Question: I have created a custom Spinner in my Android application.
When i click on my custom spinner my application gets stop Unfortunately.
Here i had put my error Log and Custom Adapter Code.
Here is my class where i stored my Custom_Spinner Row data.
'''
public class MyCustomAdapter extends ArrayAdapter<Custom_Spinner_info> {
private Activity context;
ArrayList<Custom_Spinner_info> data = null;
Custom_Spinner_info csi;
public MyCustomAdapter(Activity context, int resource,ArrayList<Custom_Spinner_info> data) {
super(context, resource,data);
this.context=context;
this.data=data;
}
@Override
public View getView(int pos,View convertView,ViewGroup vg)
{
return super.getView(pos, convertView, vg);
}
@Override
public View getDropDownView(int pos,View convertView,ViewGroup vg)
{
View view=convertView;
if(view==null){
LayoutInflater inflater=context.getLayoutInflater();
view=inflater.inflate(R.layout.customrow, vg, false);
}
csi= data.get(pos);
if(csi!=null)
{
TextView tv=(TextView)view.findViewById(R.id.textView1);
tv.setText(csi.getName());
}
return view;
}
public ArrayList<Custom_Spinner_info> populateList() { ArrayList<Custom_Spinner_info> mySpinner = new ArrayList<Custom_Spinner_info>(); mySpinner.add(new Custom_Spinner_info("USA", 308745538)); // Image stored in /drawable mySpinner.add(new Custom_Spinner_info("Sweden", <PHONE>)); mySpinner.add(new Custom_Spinner_info("Canada", 34018000)); return mySpinner; }
'''

More details.
'''
ArrayList<Custom_Spinner_info> mySpinner=populateList();
public ArrayList<Custom_Spinner_info> populateList() {
ArrayList<Custom_Spinner_info> mySpinner = new ArrayList<Custom_Spinner_info>();
mySpinner.add(new Custom_Spinner_info("USA", 308745538)); // Image stored in /drawable
mySpinner.add(new Custom_Spinner_info("Sweden", <PHONE>));
mySpinner.add(new Custom_Spinner_info("Canada", 34018000));
return mySpinner;
}
MyCustomAdapter adapter= new MyCustomAdapter(this, android.R.layout.simple_spinner_dropdown_item, mySpinner);
spi.setAdapter(adapter);
'''
This is my declaration of spinner in xml
'''
<Spinner
android:id="@+id/spinner1"
android:layout_width="wrap_content"
android:layout_height="wrap_content"
android:layout_alignLeft="@+id/textView1"
android:layout_below="@+id/textView1"
android:layout_marginTop="52dp" />
'''
<URL>
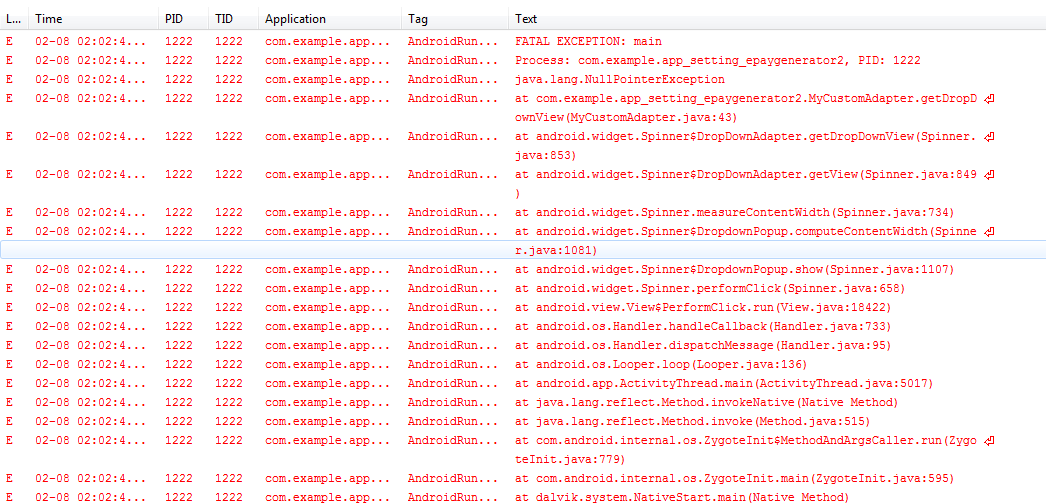
Answer: You just need to add this line before using ,
'''
ArrayList<CustomSpinnerRow_Info> spinnerInfo= new ArrayList<CustomSpinnerRow_Info>();
'''